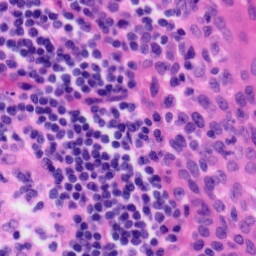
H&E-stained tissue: Tonsil